Interaction volume radius: 10 \u00c5
Interaction volume height: 25 \u00c5
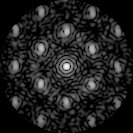
Disorder parameter: 0.428